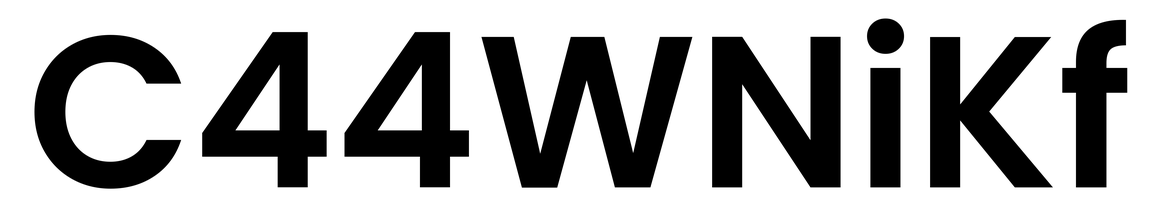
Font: Poppins-SemiBold